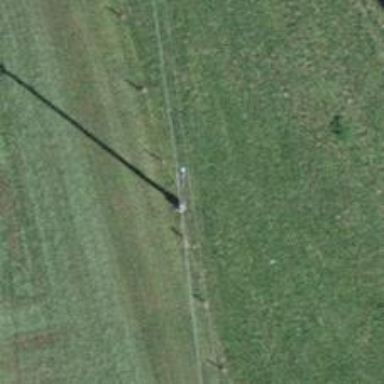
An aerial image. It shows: Utility pole in the area.